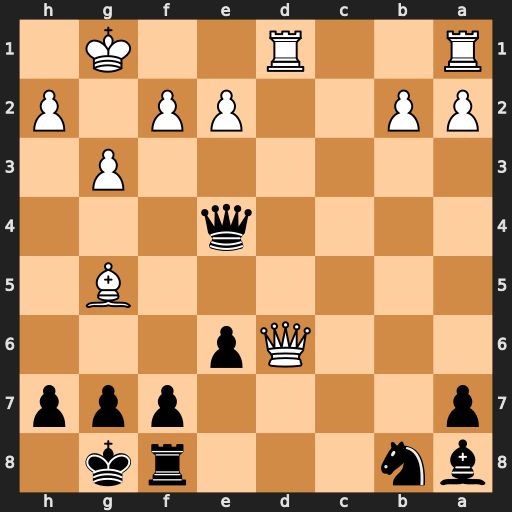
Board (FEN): bn3rk1/p4ppp/3Qp3/6B1/4q3/6P1/PP2PP1P/R2R2K1
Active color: b
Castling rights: -
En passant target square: -
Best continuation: Qh1#